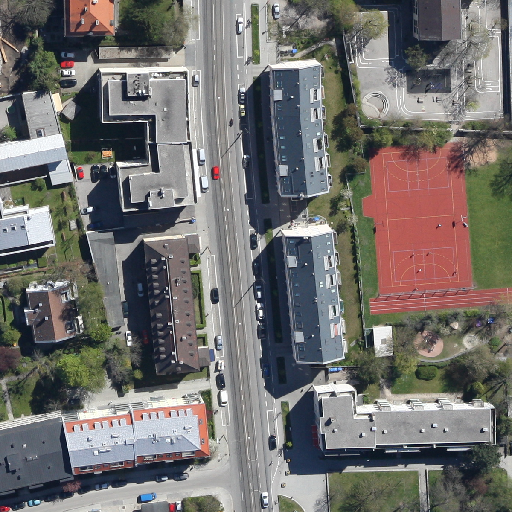
Referring expression: light-duty vehicle driving on the road